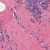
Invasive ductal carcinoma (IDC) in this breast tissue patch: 0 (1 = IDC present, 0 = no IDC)